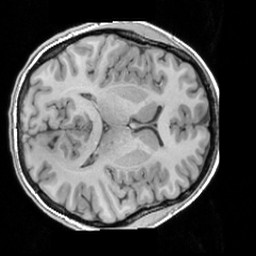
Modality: T1w
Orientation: axial
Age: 21
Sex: female
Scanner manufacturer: siemens
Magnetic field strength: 3 T
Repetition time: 1.63 s
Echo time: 0.00311 s